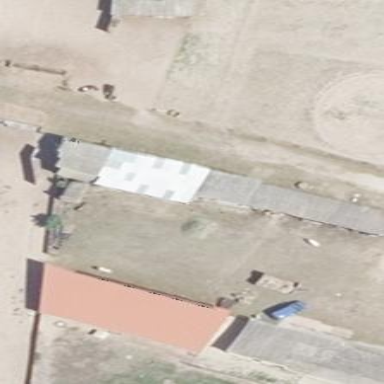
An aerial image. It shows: Rural barn.